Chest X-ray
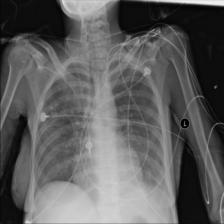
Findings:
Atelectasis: negative
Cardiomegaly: negative
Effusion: negative
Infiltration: positive
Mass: negative
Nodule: negative
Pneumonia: negative
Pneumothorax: negative
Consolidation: negative
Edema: negative
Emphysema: negative
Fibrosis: negative
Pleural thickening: negative
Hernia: negative